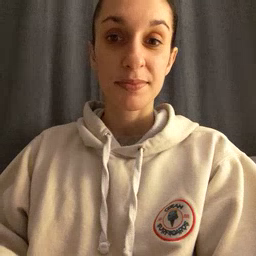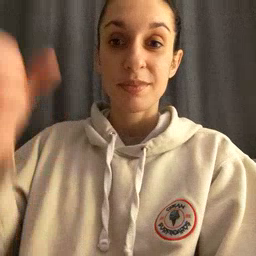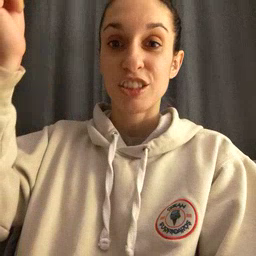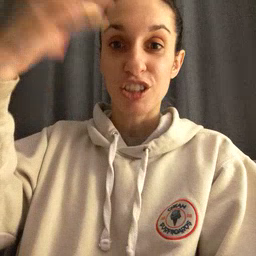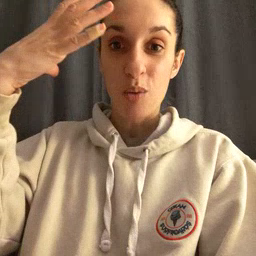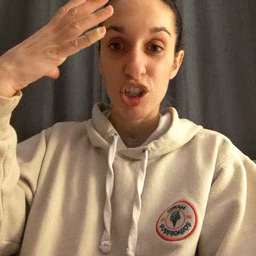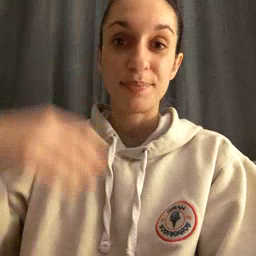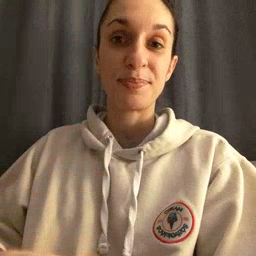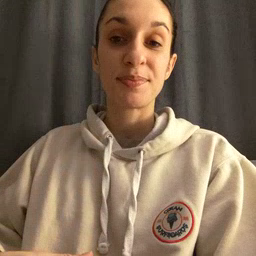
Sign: shower